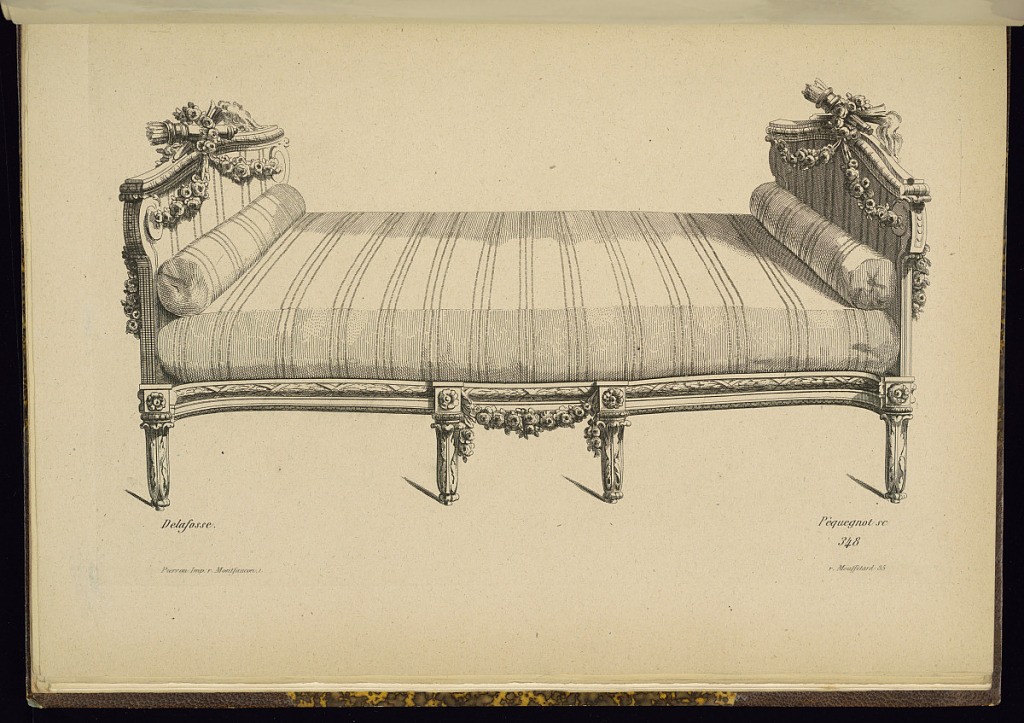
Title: Design for a Daybed
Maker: Jean-Charles Delafosse, French, 1734 – 1789
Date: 1849–66
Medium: Etching on paper
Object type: Print
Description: Design for an upholstered daybed with a carved frame featuring festoons of flowers, rosettes, scrolling acanthus leaves, laurel leaf molding, quivers of arrows, and flaming torches. The plate is signed with the printmaker, publisher, and original designer, and numbered.